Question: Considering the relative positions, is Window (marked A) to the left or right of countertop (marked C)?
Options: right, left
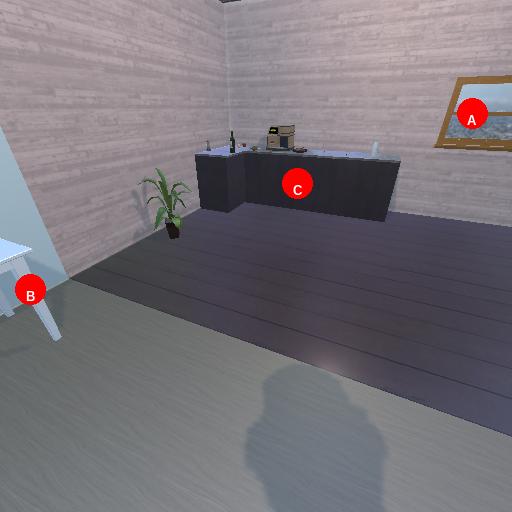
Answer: right